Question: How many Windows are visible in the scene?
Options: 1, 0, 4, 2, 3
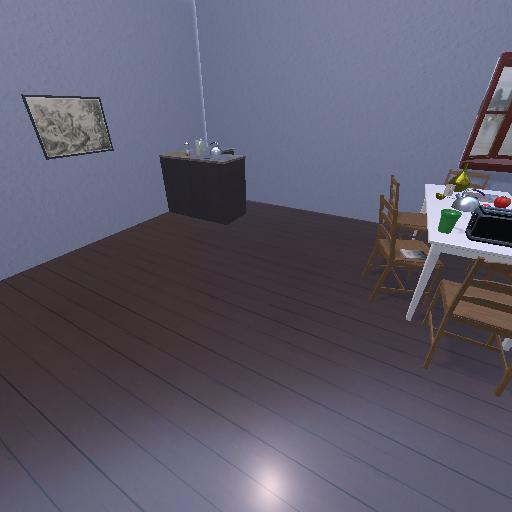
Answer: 1